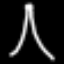
Label: The Eiffel Tower